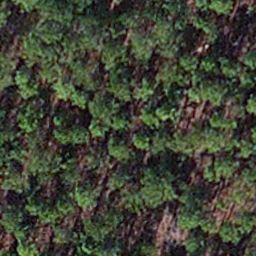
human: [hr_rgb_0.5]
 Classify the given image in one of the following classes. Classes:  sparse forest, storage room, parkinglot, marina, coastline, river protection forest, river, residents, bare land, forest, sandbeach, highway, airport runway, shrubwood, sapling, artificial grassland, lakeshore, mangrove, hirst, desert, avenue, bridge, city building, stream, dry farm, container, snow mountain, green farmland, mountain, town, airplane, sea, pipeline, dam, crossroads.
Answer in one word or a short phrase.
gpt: sapling